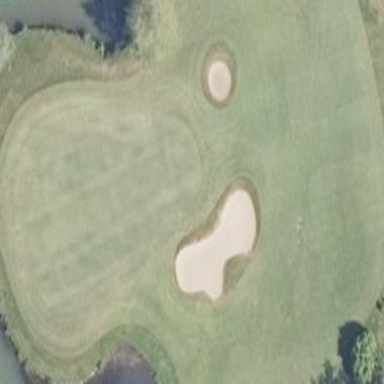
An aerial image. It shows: Golf green.